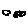
Label: cloud